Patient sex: M
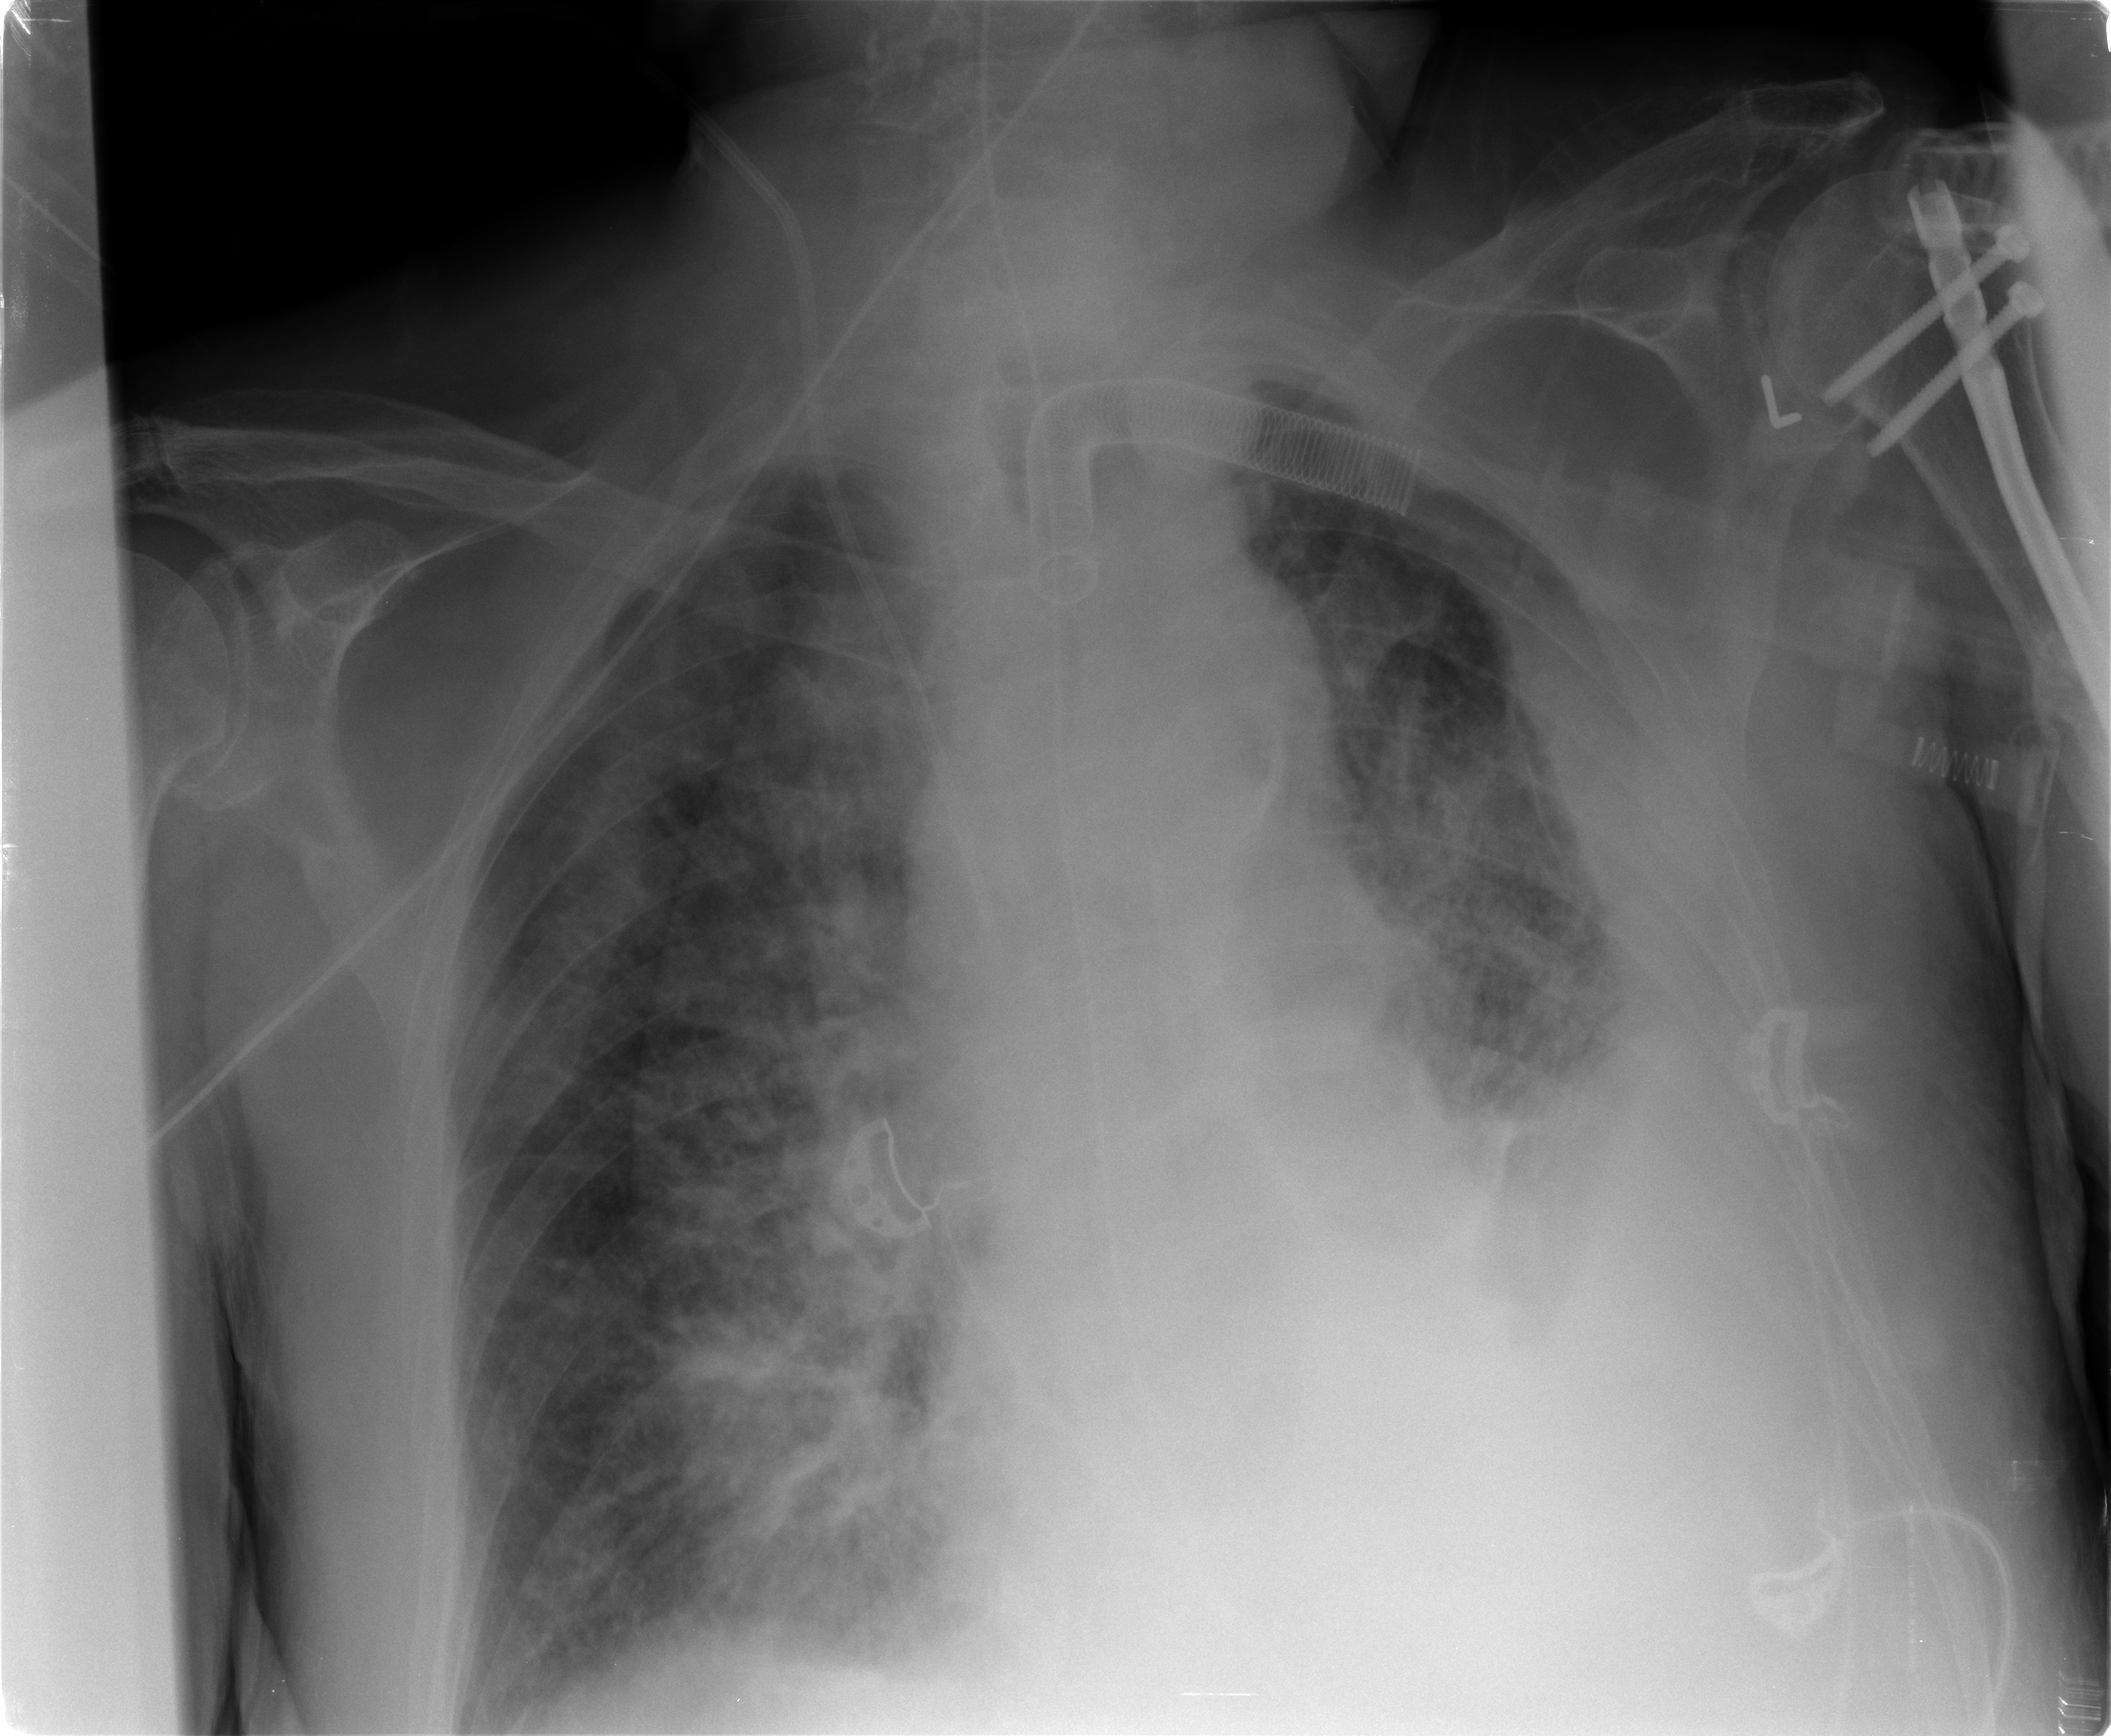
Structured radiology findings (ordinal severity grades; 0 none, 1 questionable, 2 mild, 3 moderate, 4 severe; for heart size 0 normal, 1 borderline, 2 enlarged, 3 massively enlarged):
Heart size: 0
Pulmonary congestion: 3
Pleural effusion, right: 1
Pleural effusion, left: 3
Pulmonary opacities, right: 3
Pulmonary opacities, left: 3
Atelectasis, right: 2
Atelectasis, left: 3